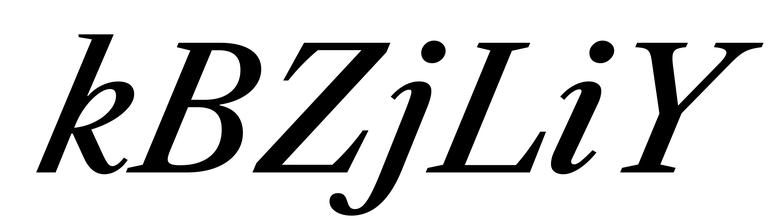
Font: LibreCaslonText-Italic_Medium_Italic